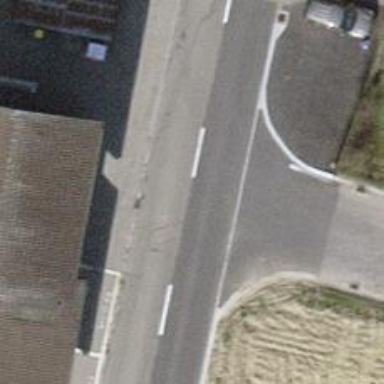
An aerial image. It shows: Public transport stop position.